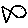
Label: fish